Question: I have setup my QTreeWidget such that each cell is filled with comboboxes, however I would like to create a text edit widget next to the selected combobox (or overwrite the existing combobox), depending on which combobox item the user has selected.
I figured I could do this by adding the comboboxes parent as a property when its initially setup and then upon interaction with the combobox simply use setItemWidget to put a text edit Item in column after the selected combobox (using the same child). But it seems as though the parent is not being passed correctly or some other issue is causing the text edit widget to appear in the row below where it should be.
I've attached a photo and some code for clarification.
This is where I setup the comboboxes for the QTreeWidget (Specifically where rowType == 0)
'''
void customMethodConstructorWindow::addChildRow(QTreeWidget *widgetParent,QTreeWidgetItem *itemParent,int rowType)
{
//widgetParent->setColumnCount(methodBlocks.at(rowType).size());
if(rowType == 0)
{
QTreeWidgetItem *childItem = new QTreeWidgetItem(itemParent);
QVariant itemParentVariant;
itemParentVariant.setValue(itemParent);
for(uint cycleSetup = 0;cycleSetup < methodBlocks.at(rowType).size();cycleSetup++)
{
QComboBox *itemComboBox = new QComboBox;
itemComboBox->setProperty("rowType", rowType);
itemComboBox->setProperty("row", 0);
itemComboBox->setProperty("column",cycleSetup);
itemComboBox->setProperty("itemParent",itemParentVariant);
itemComboBox->addItems(methodBlocks.at(0).at(cycleSetup));
QObject::connect(itemComboBox, SIGNAL(currentIndexChanged(const QString&)), this, SLOT(OnComboIndexChanged(const QString&)));
widgetParent->setItemWidget(childItem,cycleSetup,itemComboBox);
itemParent->addChild(childItem);
}
}
else
{
QTreeWidgetItem *childItem = new QTreeWidgetItem(itemParent);
QComboBox *item0ComboBox = new QComboBox;
item0ComboBox->setProperty("rowType", rowType);
item0ComboBox->setProperty("row", 1);
item0ComboBox->setProperty("column", 0);
item0ComboBox->addItems(methodBlocks.at(1).at(0));
QObject::connect(item0ComboBox, SIGNAL(currentIndexChanged(const QString&)), this, SLOT(OnComboIndexChanged(const QString&)));
widgetParent->setItemWidget(childItem,0,item0ComboBox);
itemParent->addChild(childItem);
QComboBox *item1ComboBox = new QComboBox;
item1ComboBox->setProperty("rowType", rowType);
item1ComboBox->setProperty("row", 1);
item1ComboBox->setProperty("column", 1);
item1ComboBox->addItems(methodBlocks.at(1).at(rowType));
QObject::connect(item1ComboBox, SIGNAL(currentIndexChanged(const QString&)), this, SLOT(OnComboIndexChanged(const QString&)));
widgetParent->setItemWidget(childItem,1,item1ComboBox);
itemParent->addChild(childItem);
}
}
'''
And this is where I try to create a text edit widget over one of the comboboxes
'''
void customMethodConstructorWindow::OnComboIndexChanged(const QString& text)
{
QComboBox* combo = qobject_cast<QComboBox*>(sender());
if (combo)
{
int nRow = combo->property("row").toInt();
int nCol = combo->property("column").toInt();
switch (nRow) {
case 0:
{
switch (nCol)
{
case 0:
{
//combo->setVisible(false);
//testPoint = combo->pos();
}
break;
case 1:
{
if(combo->currentIndex() != 0)
{
QTreeWidgetItem *childItem = new QTreeWidgetItem(combo->property("itemParent").value<QTreeWidgetItem*>());
QTextEdit *textItemEdit = new QTextEdit;
//QObject::connect(item1ComboBox, SIGNAL(currentIndexChanged(const QString&)), this, SLOT(OnComboIndexChanged(const QString&)));
ui->methodSetupTreeWidget->setItemWidget(childItem,2,textItemEdit);
}
}
break;
case 2:
//customObjectAttributes.comparisonType.push_back(combo->currentIndex());
break;
case 3:
{
//customObjectAttributes.valueB.push_back(combo->currentIndex());
}
break;
case 4:
break;
case 5:
break;
case 6:
break;
case 7:
//ui->logicSetupTableWidget->setRowCount(ui->logicSetupTableWidget->rowCount()+1);
if(combo->currentIndex() != 3)
{
//addComboRow(ui->logicSetupTableWidget->rowCount()-1);
}
//customObjectAttributes.outputType.push_back(combo->currentIndex());
break;
}
}
break;
case 1:
{
switch (combo->property("column").toInt())
{
case 0:
break;
case 1:
{
addChildRow(ui->methodSetupTreeWidget,ui->methodSetupTreeWidget->itemAt(QPoint(2,1)),0);
addChildRow(ui->methodSetupTreeWidget,ui->methodSetupTreeWidget->itemAt(QPoint(3,1)),1);
}
break;
case 2:
{
}
break;
case 3:
{
}
break;
case 4:
break;
case 5:
break;
case 6:
break;
case 7:
{
if(combo->currentIndex() != 3)
{
//addComboRow(ui->logicSetupTableWidget->rowCount()-1);
}
}
break;
}
}
break;
}
}
}
'''
ScreenShot of current situation

My issue here is that the text edit shows up below the less than (<) combobox rather than ontop (or replacing it).
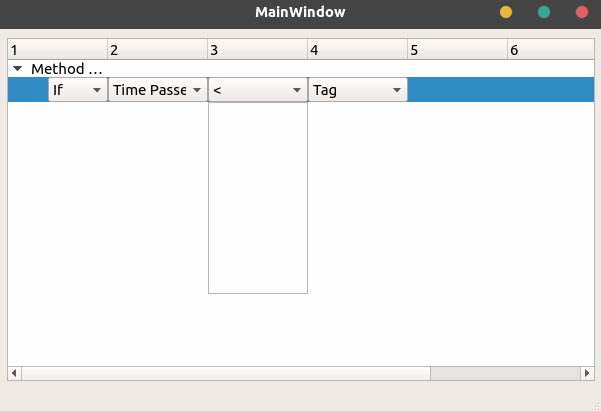
Answer: I was able to find a solution using QStandardItem:setData() and QStackedWidget to get the functionality I was after.
This was done in the process of trying to solve a related issue <URL>